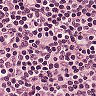
Metastatic tissue present: no